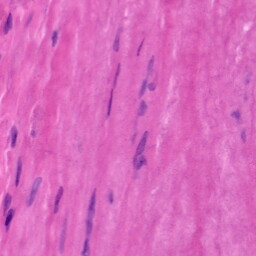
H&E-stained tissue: Tonsil